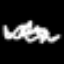
Label: squiggle